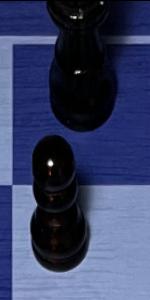
Label: Pawn_Black